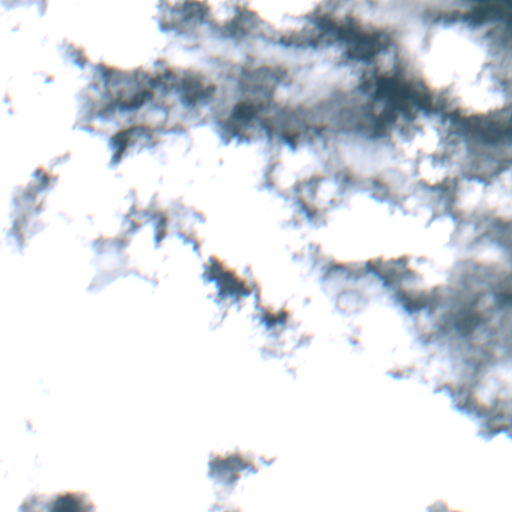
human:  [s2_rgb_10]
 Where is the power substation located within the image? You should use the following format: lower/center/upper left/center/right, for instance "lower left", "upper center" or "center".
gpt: The power substation is located in the center right of the image.
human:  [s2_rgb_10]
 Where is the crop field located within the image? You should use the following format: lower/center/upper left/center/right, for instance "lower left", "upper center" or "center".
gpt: There is no crop field in the image.